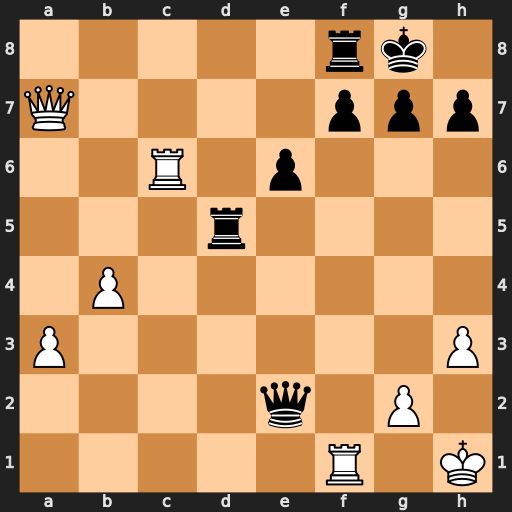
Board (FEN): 5rk1/Q4ppp/2R1p3/3r4/1P6/P6P/4q1P1/5R1K
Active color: w
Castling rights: -
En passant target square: -
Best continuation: Qxf7+ Rxf7 Rc8+ Rd8 Rxd8+ Rf8 Rfxf8#